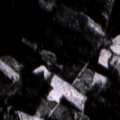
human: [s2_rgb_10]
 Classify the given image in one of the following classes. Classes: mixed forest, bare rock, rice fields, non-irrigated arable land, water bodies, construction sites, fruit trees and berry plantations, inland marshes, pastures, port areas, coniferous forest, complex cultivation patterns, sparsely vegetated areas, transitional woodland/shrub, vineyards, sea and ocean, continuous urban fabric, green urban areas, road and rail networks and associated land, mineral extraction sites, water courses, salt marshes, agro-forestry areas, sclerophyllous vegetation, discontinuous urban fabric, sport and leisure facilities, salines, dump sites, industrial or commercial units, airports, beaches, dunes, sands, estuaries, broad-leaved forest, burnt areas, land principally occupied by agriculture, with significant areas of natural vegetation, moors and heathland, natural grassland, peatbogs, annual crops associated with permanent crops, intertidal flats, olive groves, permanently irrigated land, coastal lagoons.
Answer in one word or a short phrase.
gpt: coniferous forest, mixed forest